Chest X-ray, AP view. Patient: 34 years old, sex M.
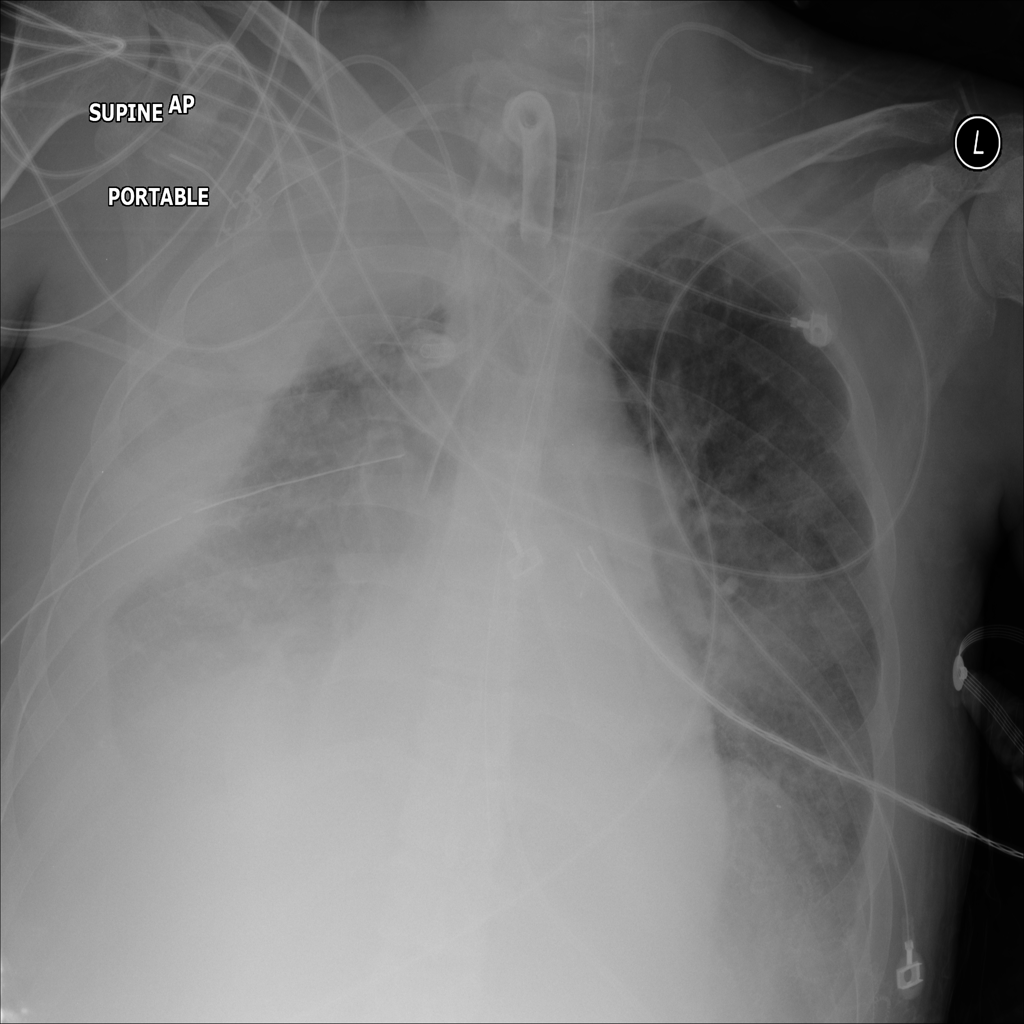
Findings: Effusion, Infiltration